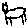
Label: cat